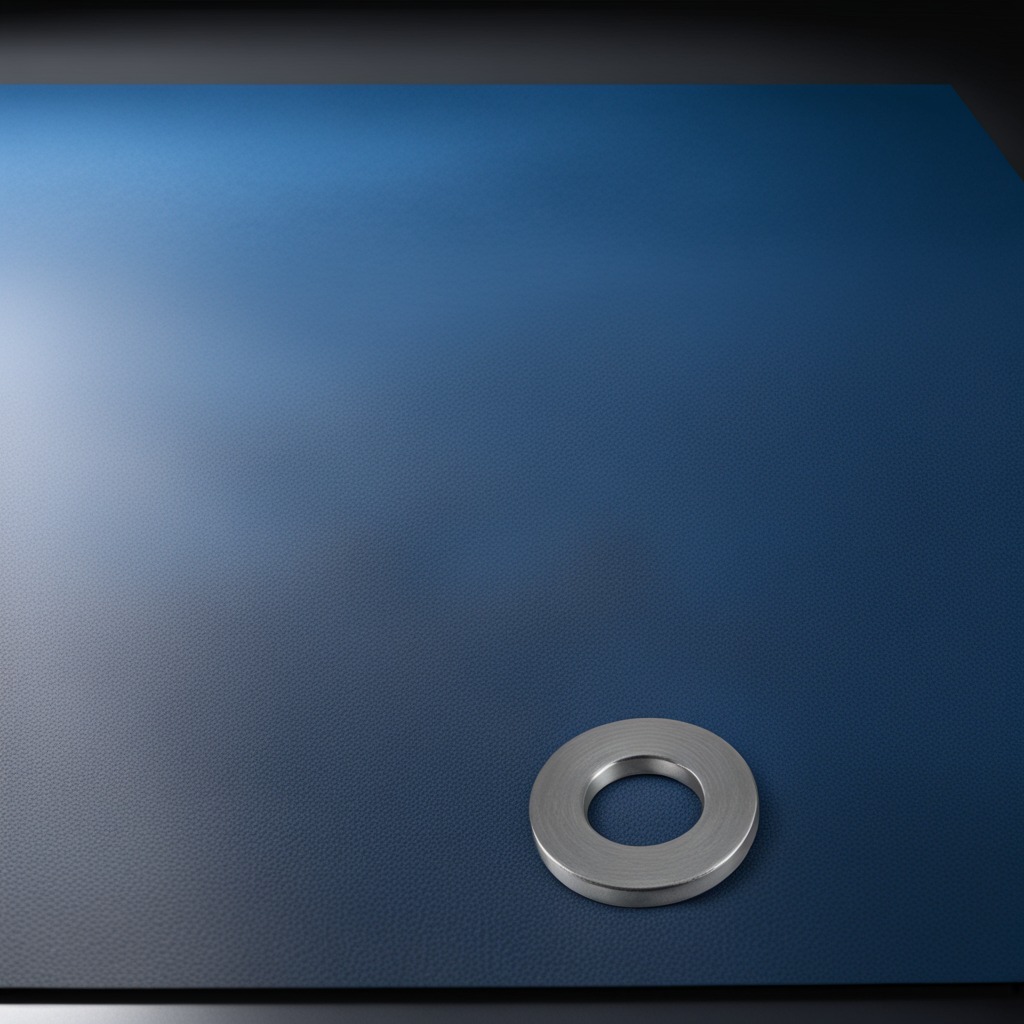
A flat metal washer lying on a clean granite tabletop